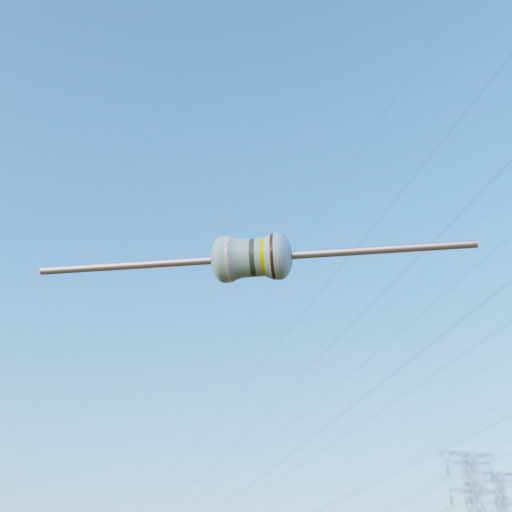
Resistor colour bands (in order): white, gray, yellow, brown